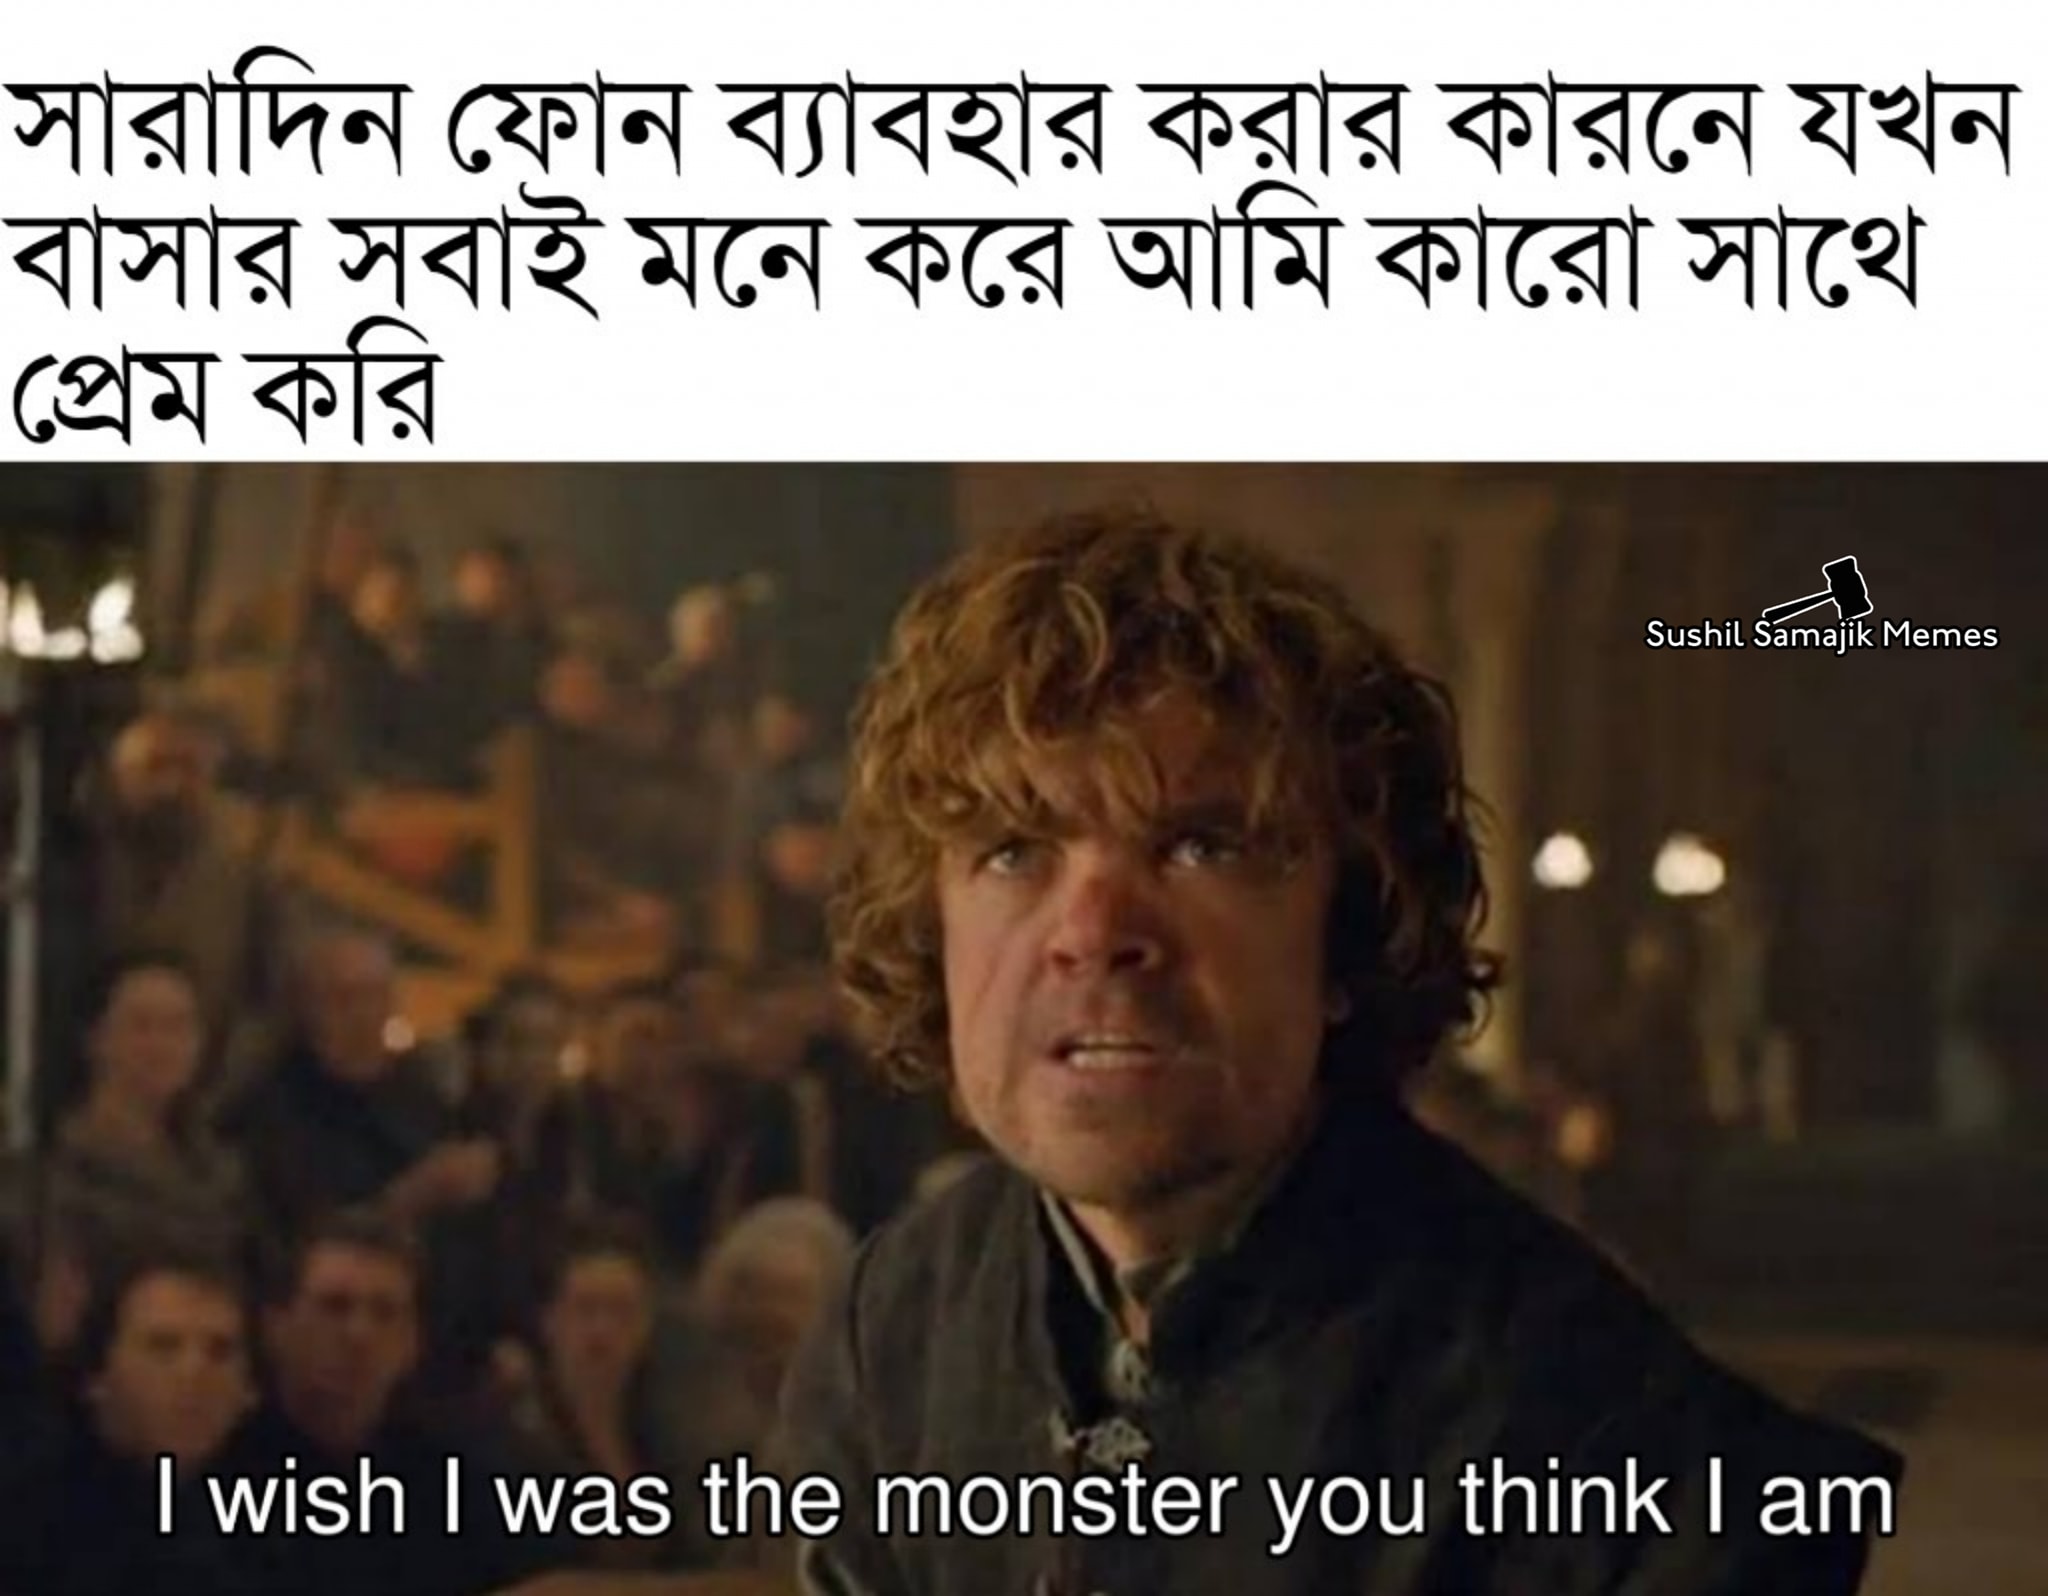
Caption: সারাদিন ফোন ব্যবহার করার কারনে যখন বাসার সবাই মনে করে আমি কারো সাথে প্রেম করি     I wish I was the monster you think I am
Label: non-hate